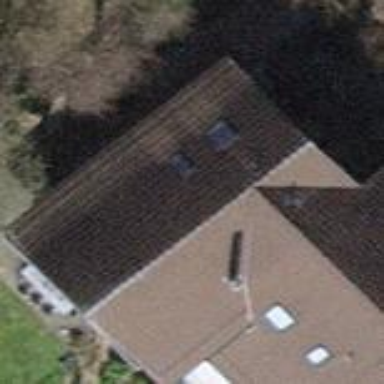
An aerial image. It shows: Building with tile roof.